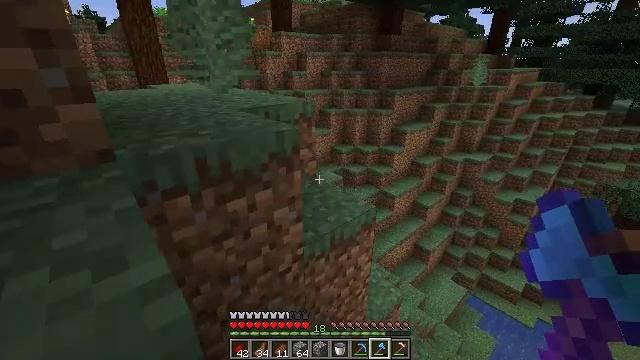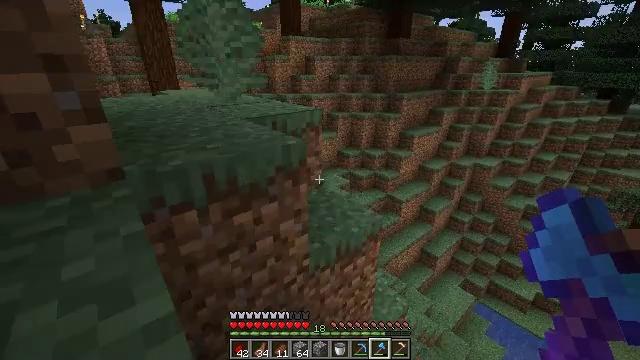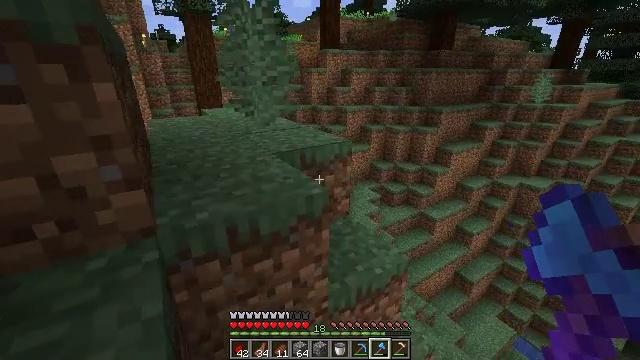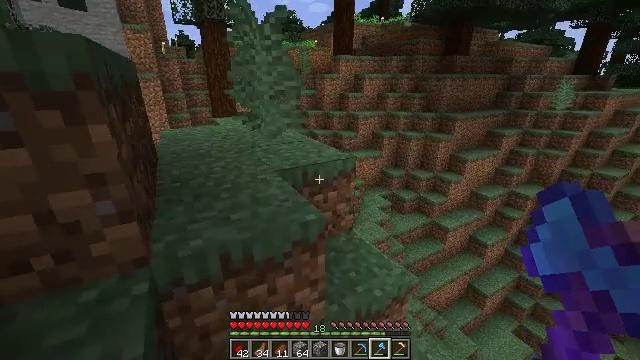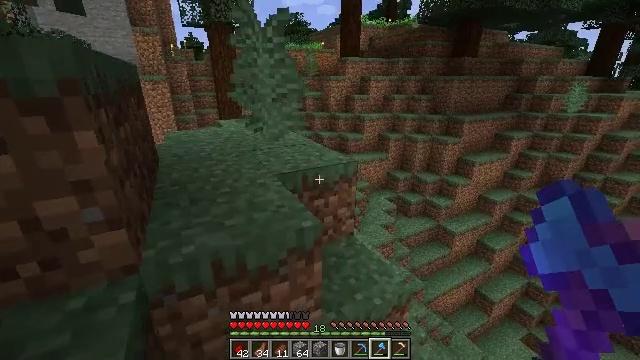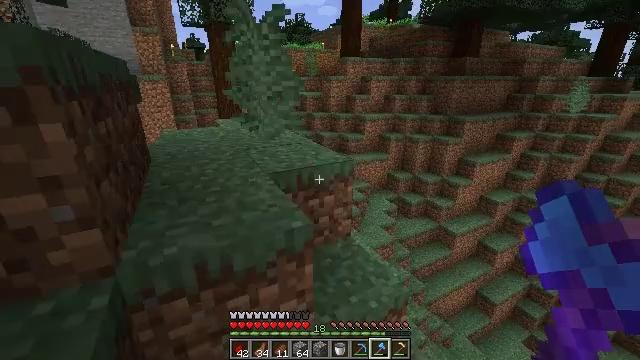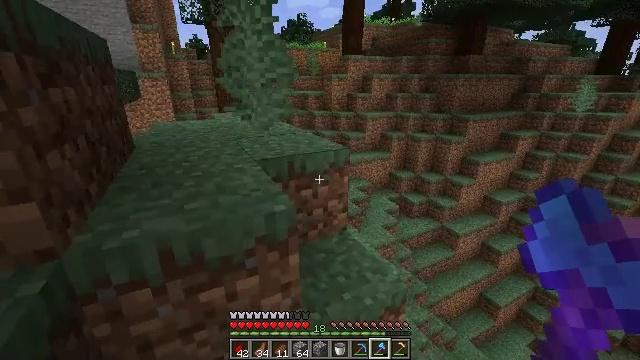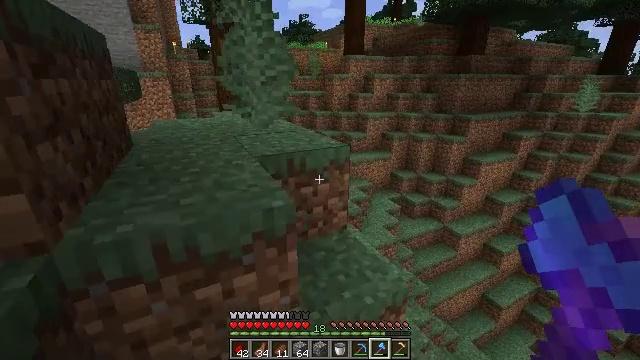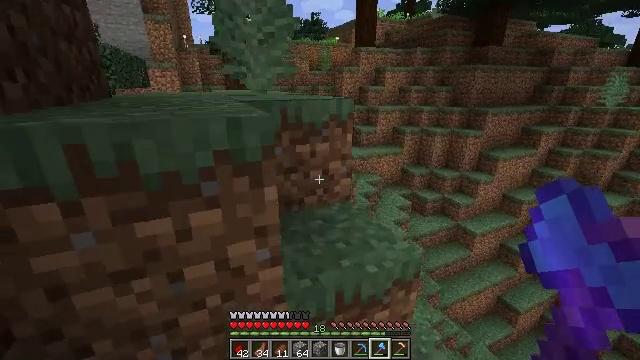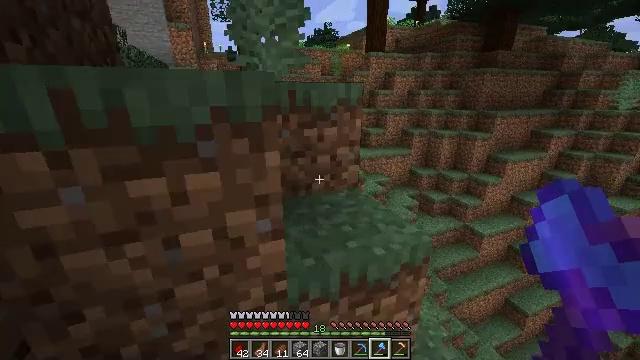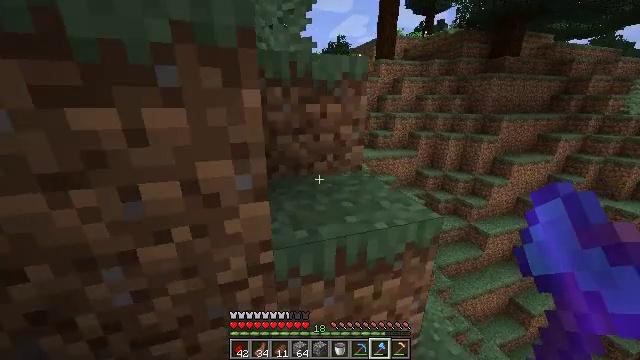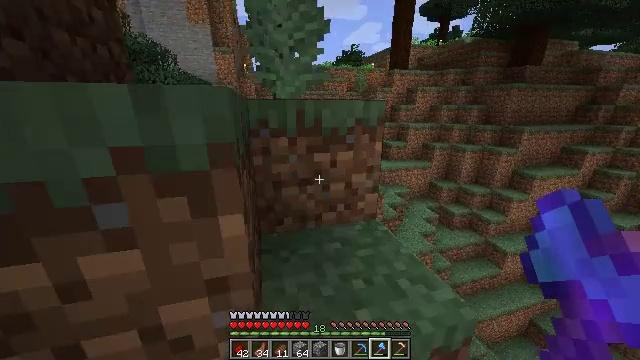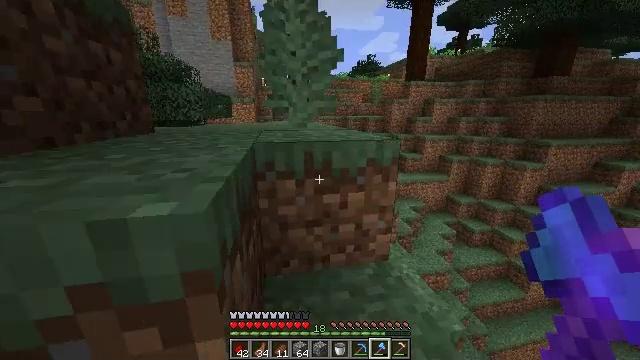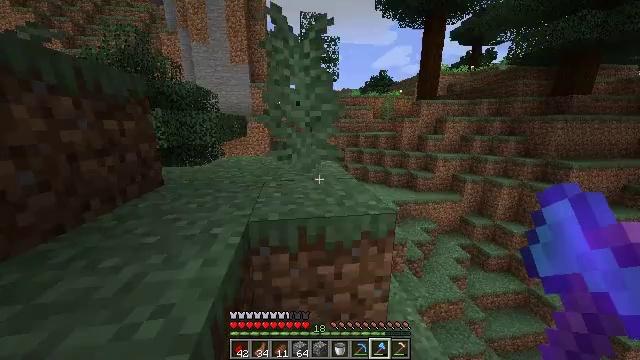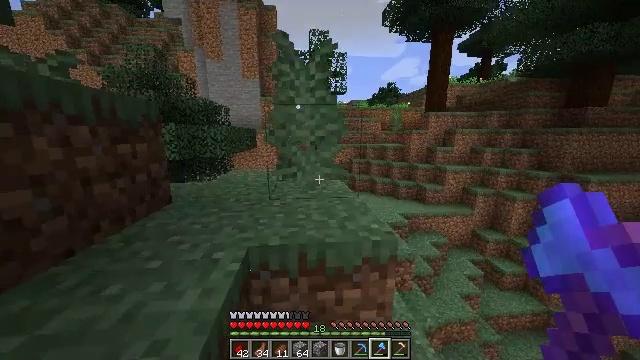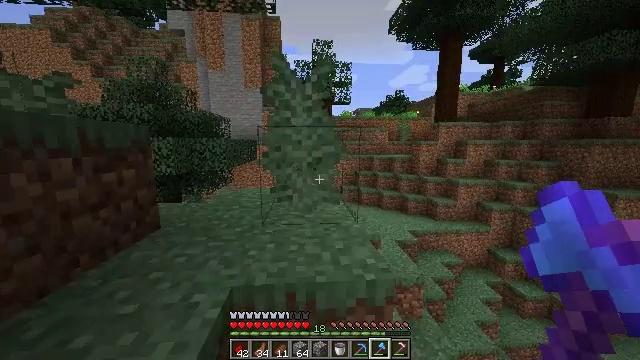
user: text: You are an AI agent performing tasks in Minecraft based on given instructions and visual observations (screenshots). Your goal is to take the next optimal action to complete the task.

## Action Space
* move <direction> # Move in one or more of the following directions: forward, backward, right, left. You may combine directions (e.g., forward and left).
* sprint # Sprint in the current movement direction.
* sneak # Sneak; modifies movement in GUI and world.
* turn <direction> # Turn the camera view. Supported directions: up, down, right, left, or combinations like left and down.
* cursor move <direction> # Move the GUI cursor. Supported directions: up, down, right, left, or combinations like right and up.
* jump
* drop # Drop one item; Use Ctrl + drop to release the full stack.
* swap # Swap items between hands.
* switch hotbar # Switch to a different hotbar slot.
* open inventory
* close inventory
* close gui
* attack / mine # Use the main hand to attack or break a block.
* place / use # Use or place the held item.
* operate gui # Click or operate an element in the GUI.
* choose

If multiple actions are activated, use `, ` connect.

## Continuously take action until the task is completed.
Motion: motion action
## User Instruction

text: Break the mature wheat plants.
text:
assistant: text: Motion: move forward, turn left, jump
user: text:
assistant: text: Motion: move forward, turn left and up, jump
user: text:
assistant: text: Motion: move forward, turn left, jump
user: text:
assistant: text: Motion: move forward, turn left, jump
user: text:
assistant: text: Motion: move forward, jump
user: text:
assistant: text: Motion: move forward, jump
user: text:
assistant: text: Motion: move forward, jump
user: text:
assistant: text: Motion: move forward, sprint, turn left, jump
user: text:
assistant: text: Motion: move forward, sprint, turn left, jump
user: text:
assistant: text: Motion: move forward, sprint, turn left, jump
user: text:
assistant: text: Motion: move forward, sprint, turn left, jump
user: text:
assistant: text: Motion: move forward, sprint, turn left and up, jump
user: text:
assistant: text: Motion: move forward, turn left and up, jump
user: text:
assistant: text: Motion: move forward, turn left and up, jump
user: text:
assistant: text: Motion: move forward, turn left and up, jump
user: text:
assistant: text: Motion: move forward, turn left and up, jump
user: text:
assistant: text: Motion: move forward, turn up, jump
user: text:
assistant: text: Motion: move forward, jump
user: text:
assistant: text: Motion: move forward, jump
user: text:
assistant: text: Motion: move forward, jump
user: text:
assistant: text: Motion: move forward, jump
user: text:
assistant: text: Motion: move forward, sprint, jump
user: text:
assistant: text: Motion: move forward, sprint, jump
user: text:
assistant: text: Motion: move forward, sprint, turn left and down, jump
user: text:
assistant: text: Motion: move forward, sprint, turn left and down, jump
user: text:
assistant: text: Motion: move forward, sprint, turn left and down, jump
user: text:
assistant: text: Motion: move forward, turn left and down, jump
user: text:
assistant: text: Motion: move forward, turn left and down, jump
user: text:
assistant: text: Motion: move forward, turn left and down, jump
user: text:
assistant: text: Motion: move forward, turn left and down, jump